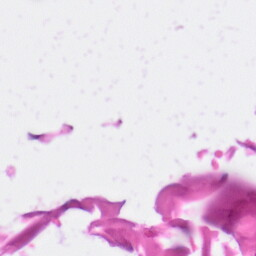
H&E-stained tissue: Skin